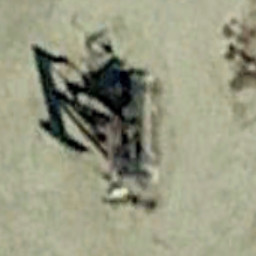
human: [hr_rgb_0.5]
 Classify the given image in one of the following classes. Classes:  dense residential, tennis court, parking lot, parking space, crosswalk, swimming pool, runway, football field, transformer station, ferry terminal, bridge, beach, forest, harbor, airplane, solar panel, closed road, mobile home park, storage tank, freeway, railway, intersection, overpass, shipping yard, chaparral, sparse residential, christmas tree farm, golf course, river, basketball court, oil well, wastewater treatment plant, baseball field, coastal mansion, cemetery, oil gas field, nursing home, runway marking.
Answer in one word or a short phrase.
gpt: oil well